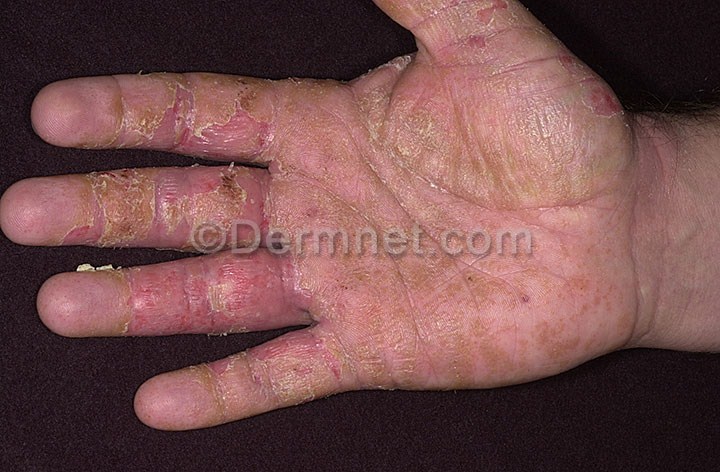
Disease: Eczema Photos